Field crop: maize
Growth stage: 2
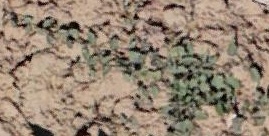
Species: convolvulus